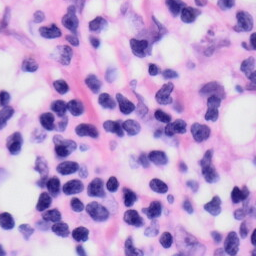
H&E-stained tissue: Skin